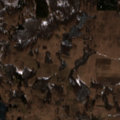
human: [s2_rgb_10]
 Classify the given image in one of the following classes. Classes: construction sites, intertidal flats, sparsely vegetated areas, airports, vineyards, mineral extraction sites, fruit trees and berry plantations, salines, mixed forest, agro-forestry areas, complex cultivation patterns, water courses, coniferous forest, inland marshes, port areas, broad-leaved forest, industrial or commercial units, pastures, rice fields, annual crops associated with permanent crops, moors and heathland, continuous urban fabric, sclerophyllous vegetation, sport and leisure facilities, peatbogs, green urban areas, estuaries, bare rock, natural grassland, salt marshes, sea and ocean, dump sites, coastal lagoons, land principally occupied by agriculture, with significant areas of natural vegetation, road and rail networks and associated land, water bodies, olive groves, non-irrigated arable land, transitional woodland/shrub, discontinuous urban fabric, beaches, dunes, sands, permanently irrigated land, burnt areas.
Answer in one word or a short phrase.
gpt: pastures, complex cultivation patterns, land principally occupied by agriculture, with significant areas of natural vegetation, broad-leaved forest, transitional woodland/shrub